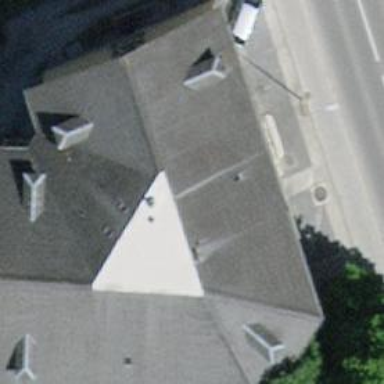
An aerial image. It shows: Gabled roof adorns the apartments building.